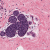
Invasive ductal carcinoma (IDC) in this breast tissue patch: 0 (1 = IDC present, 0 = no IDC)